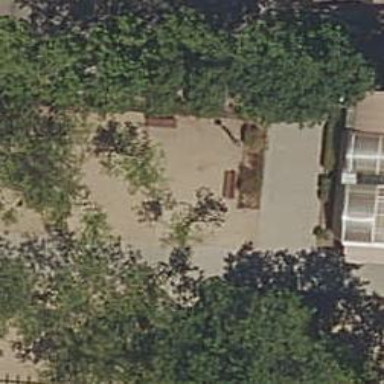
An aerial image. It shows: Brown bench in the vicinity.